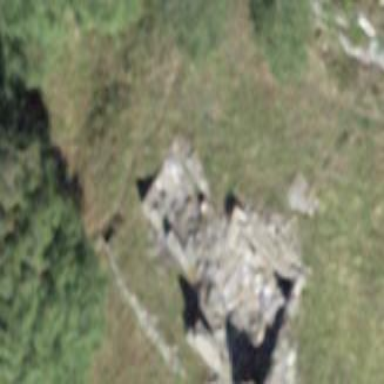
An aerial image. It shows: Historic building now in ruins.